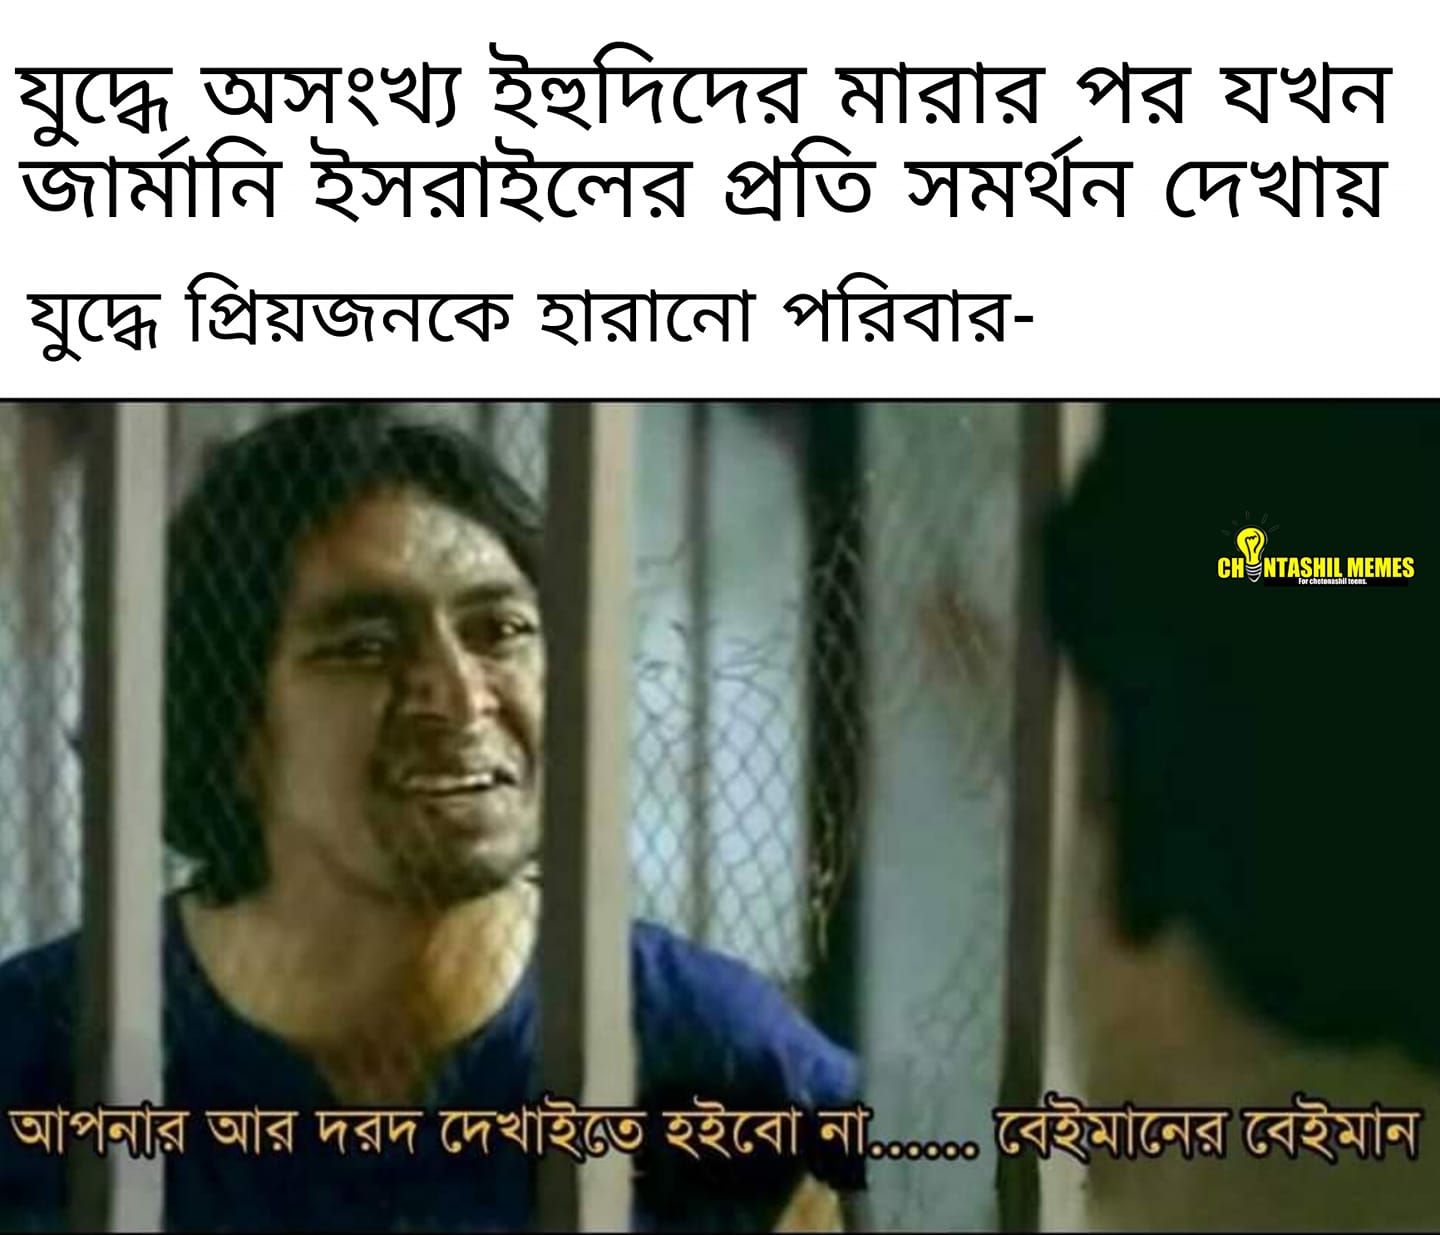
Caption: যুদ্ধে অসংখ্য ইহুদিদের মারার পর যখন জার্মানি ইসরাইলের প্রতি সমর্থন দেখায়    যুদ্ধে প্রিয়জনকে হারানো পরিবার -     আপনার আর দরদ দেখাইতে হইবো না ... বেইমানের বেইমান
Label: non-hate